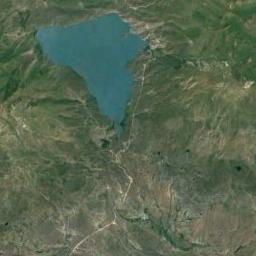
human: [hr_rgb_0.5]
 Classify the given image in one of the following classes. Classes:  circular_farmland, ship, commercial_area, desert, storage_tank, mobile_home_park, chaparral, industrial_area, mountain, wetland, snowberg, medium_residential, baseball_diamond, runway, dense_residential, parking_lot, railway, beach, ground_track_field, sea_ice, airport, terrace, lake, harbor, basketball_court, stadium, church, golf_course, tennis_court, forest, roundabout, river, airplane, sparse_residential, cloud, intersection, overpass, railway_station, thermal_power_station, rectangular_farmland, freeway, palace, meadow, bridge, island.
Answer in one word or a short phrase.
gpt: lake